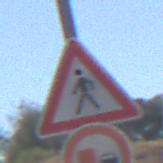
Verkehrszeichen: FussgaengerRechts
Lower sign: UeberholverbotKraftfahrzeuge
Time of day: Midday
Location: Outdoor (RoadRail)
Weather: Clear
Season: Summer
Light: Natural